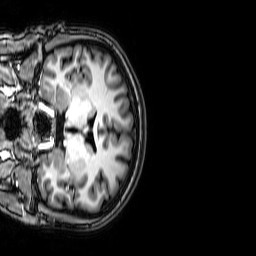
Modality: T1w
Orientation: coronal
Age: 23
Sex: female